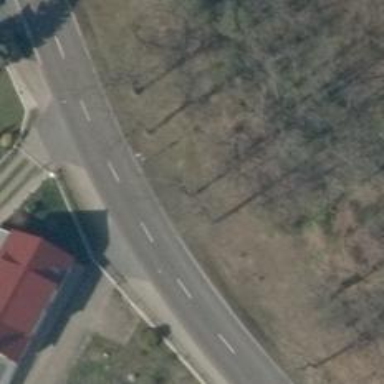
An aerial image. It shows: Asphalt road classified as tertiary.